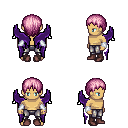
a pixel art fantasy rpg character, male body template, human, tanned skin, purple wings, metal pants, pink plain hairstyle, white cloth bracers, maroon shoes, four views (front, back, left, right), 2x2 character sprite sheet, small pixel art, hard edges, no anti-aliasing